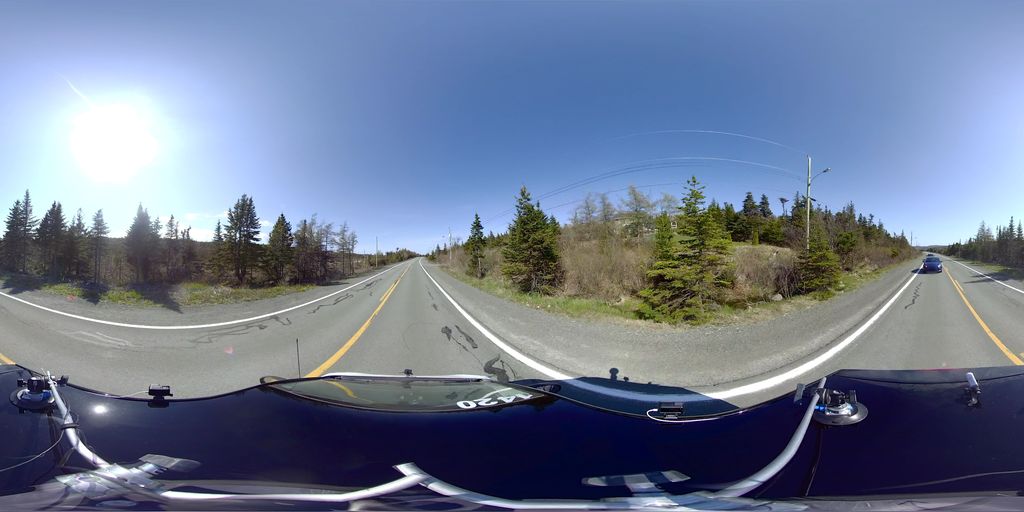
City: st_johns